Question: How can I use 'p:megaMenu' in 'p:layout'? The content of layout cover menu contents.
Let's me know any solution or any suggestion.
template.xhtml
'''
<p:layout fullPage="true">
<p:layoutUnit position="north" size="40">
<ui:include src="/common/menu.xhtml"/>
</p:layoutUnit>
<p:layoutUnit position="center">
<ui:insert name="content"/>
</p:layoutUnit>
<p:layoutUnit position="south" size="40">
<ui:include src="/common/footer.xhtml"/>
</p:layoutUnit>
</p:layout>
'''
menu.xhtml
'''
<ui:composition xmlns="http://www.w3.org/1999/xhtml"
xmlns:ui="http://java.sun.com/jsf/facelets"
xmlns:h="http://java.sun.com/jsf/html"
xmlns:f="http://java.sun.com/jsf/core"
xmlns:p="http://primefaces.org/ui">
<h:form id="menuForm">
<p:megaMenu autoDisplay="false">
<p:menuitem value="Dashboard" action="dashboard" ajax="false" immediate="true"/>
<p:submenu label="Report">
<p:column>
<p:submenu label="Agent">
<p:menuitem value="Agent Commission Detail Report" action="agentCommissionDetailReport" ajax="false" immediate="true"/>
<p:menuitem value="Agent Information Report" action="agentInformationReport" ajax="false" immediate="true"/>
<p:menuitem value="Sales Report" action="salesReport" ajax="false" immediate="true"/>
</p:submenu>
</p:column>
</p:submenu>
</p:megaMenu>
</h:form>
</ui:composition>
'''

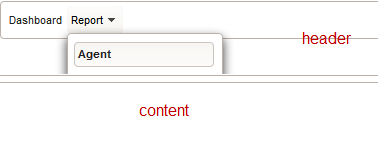
Answer: I got some solution from Primefaces forum. I fixed the problem by changing CSS.
It works well now.
'''
<h:head>
<style>
#topPanel {z-index:2 !important; }
#topPanel div{overflow:visible;}
</style>
</h:head>
<p:layout fullPage="true">
<p:layoutUnit position="north" size="50" id="topPanel">
<ui:include src="/common/menu.xhtml"/>
</p:layoutUnit>
......
'''